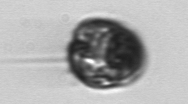
Label: Proterythropsis